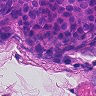
Metastatic tissue present: yes